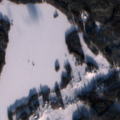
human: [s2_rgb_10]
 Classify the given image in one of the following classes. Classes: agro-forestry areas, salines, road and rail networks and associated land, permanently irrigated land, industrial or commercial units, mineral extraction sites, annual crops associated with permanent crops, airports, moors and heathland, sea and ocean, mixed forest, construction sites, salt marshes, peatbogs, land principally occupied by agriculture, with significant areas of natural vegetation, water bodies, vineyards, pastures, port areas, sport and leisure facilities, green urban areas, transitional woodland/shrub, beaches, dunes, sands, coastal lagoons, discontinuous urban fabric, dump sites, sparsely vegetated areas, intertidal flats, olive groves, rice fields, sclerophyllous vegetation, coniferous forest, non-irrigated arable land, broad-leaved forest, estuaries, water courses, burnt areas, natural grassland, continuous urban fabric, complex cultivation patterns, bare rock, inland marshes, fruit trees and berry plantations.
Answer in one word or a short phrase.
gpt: land principally occupied by agriculture, with significant areas of natural vegetation, coniferous forest, mixed forest, water bodies